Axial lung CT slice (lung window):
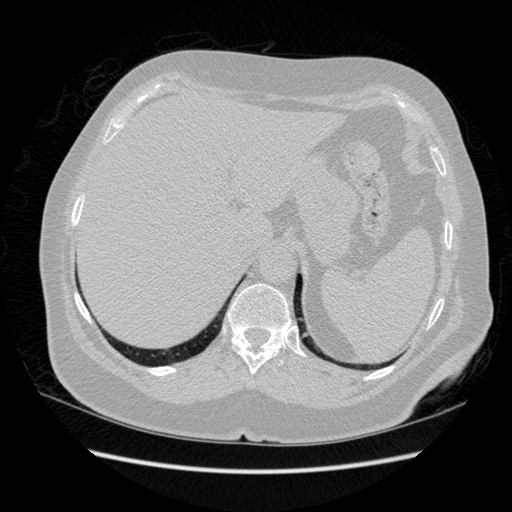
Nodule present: no